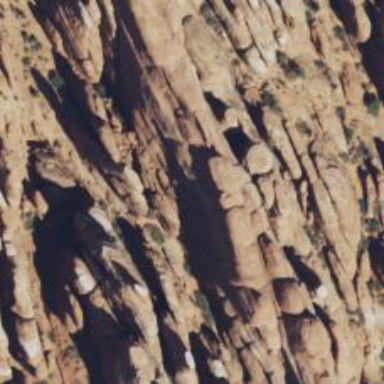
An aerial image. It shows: Natural cliff.